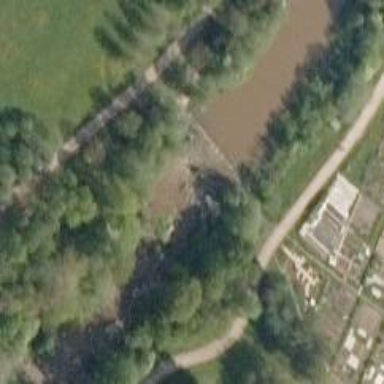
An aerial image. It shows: Weir along the waterway.